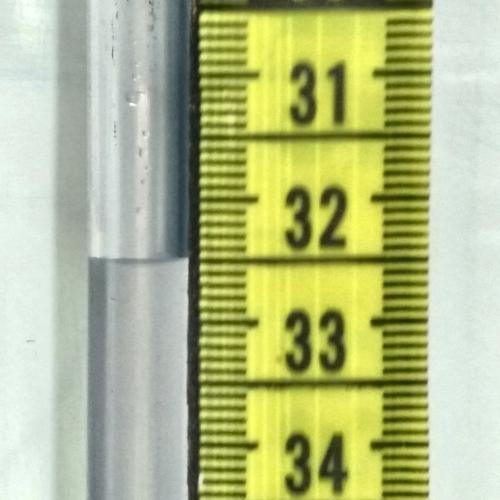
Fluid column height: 32.5 cm